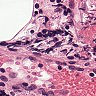
Metastatic tissue present: no